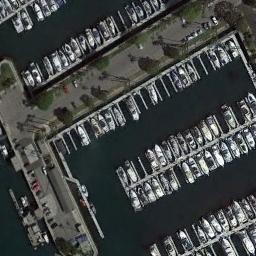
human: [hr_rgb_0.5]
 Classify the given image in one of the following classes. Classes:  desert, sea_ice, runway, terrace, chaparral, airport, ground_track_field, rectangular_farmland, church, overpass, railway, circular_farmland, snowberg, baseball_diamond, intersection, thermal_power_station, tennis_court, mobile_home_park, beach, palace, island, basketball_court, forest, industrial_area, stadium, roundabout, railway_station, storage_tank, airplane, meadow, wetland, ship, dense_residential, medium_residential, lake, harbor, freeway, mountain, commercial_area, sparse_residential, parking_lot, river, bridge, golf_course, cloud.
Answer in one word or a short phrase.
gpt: harbor